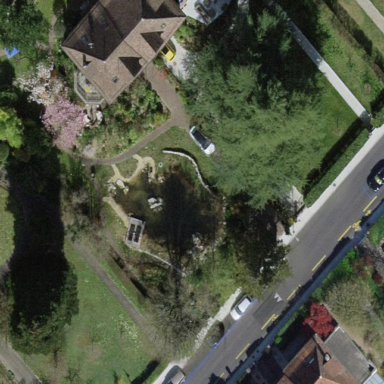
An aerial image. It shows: Garden surrounded by fence.